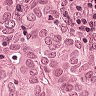
Metastatic tissue present: yes